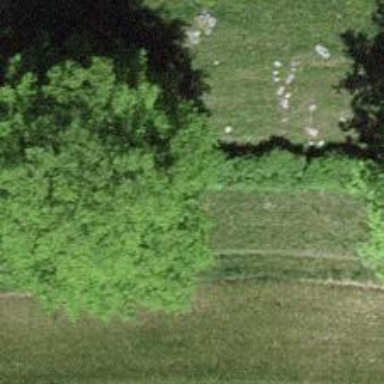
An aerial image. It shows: Row of trees in natural setting.